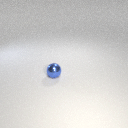
small blue metal sphere